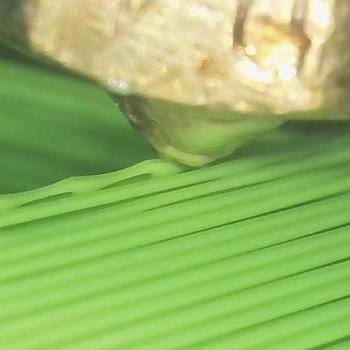
Flow rate: 35%